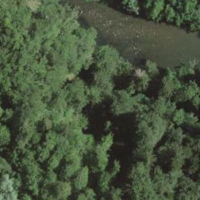
EUNIS habitat code: 44
Species observed at this site:
Dolycoris baccarum